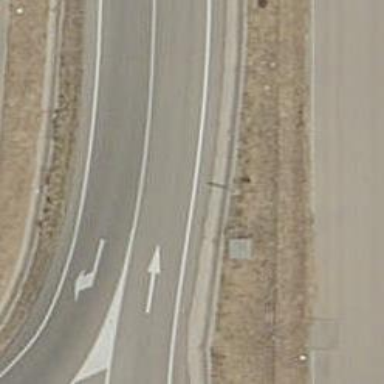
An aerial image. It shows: Service road.